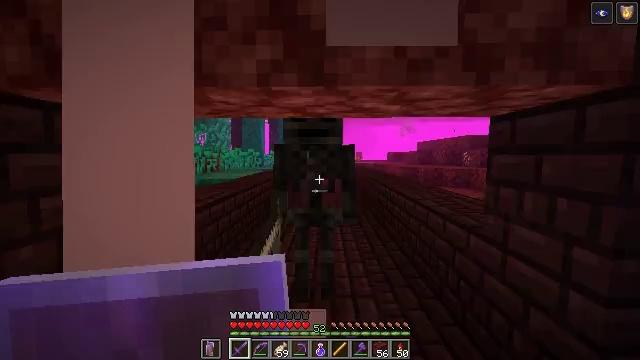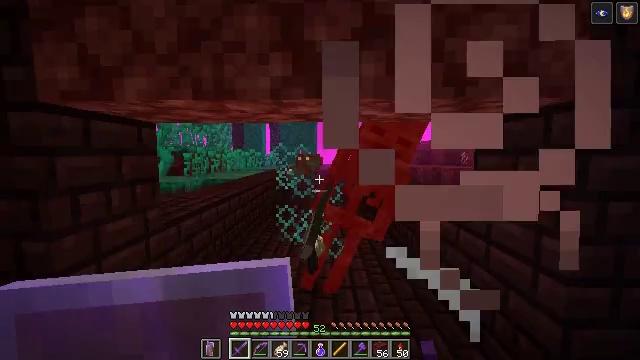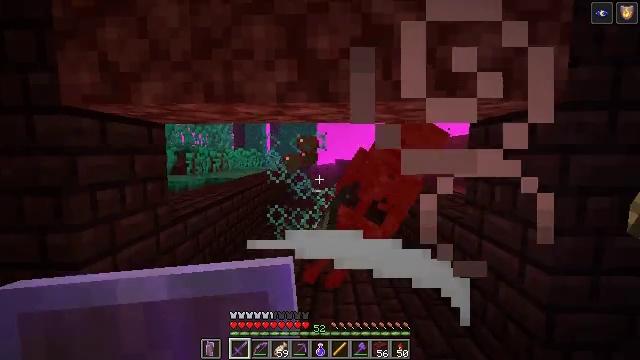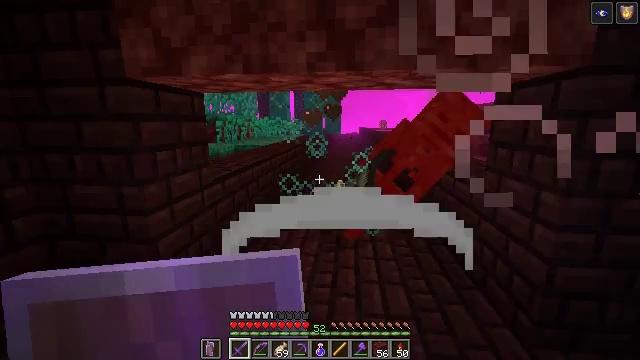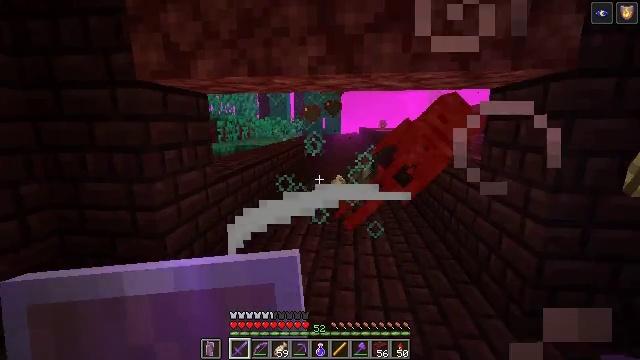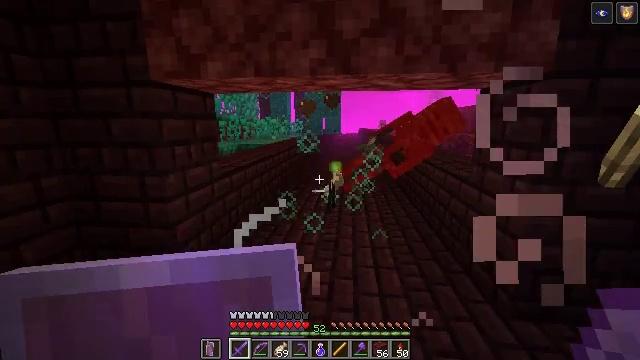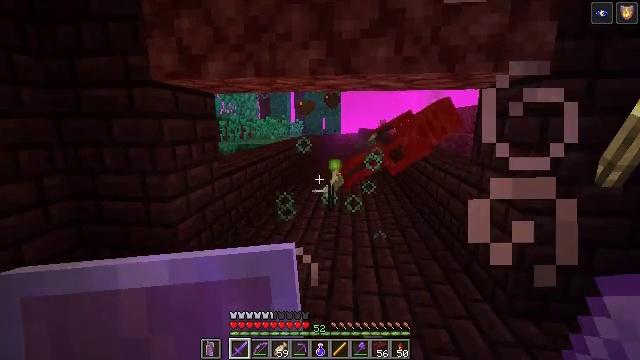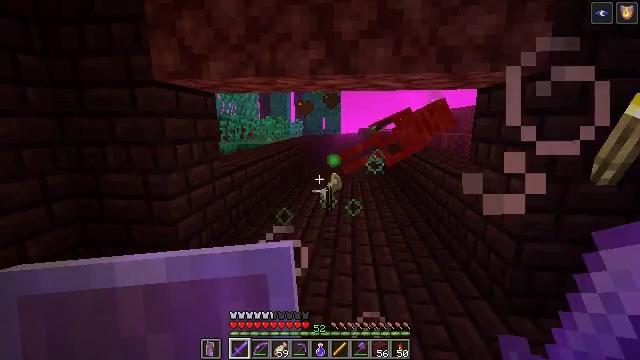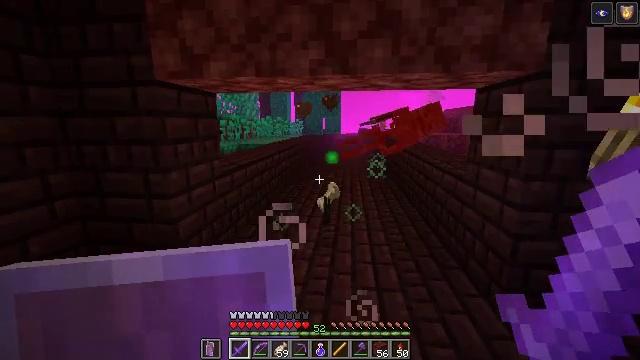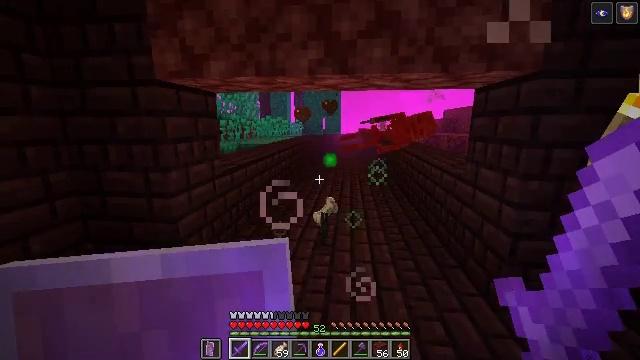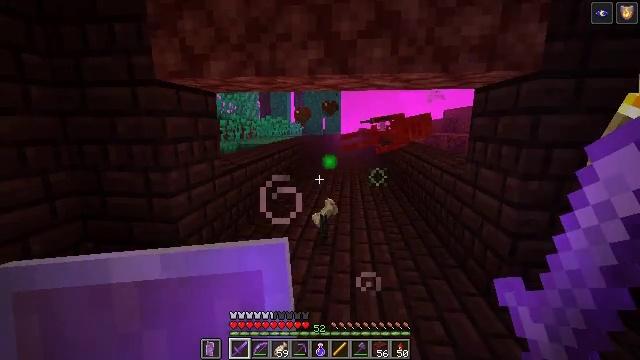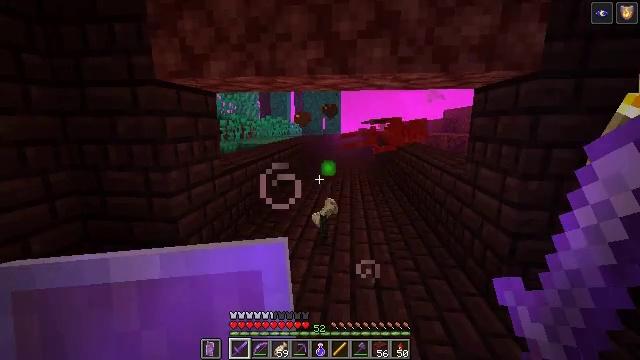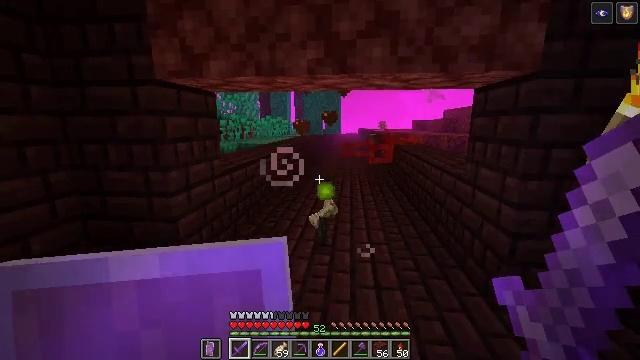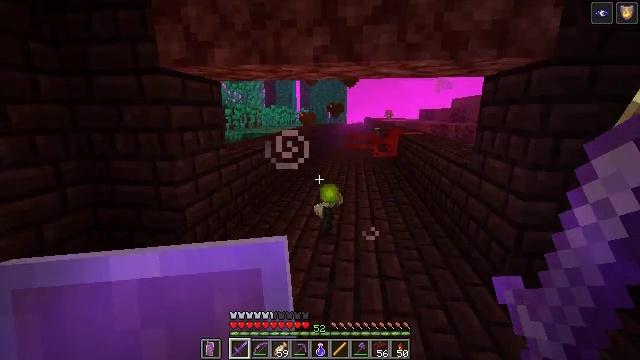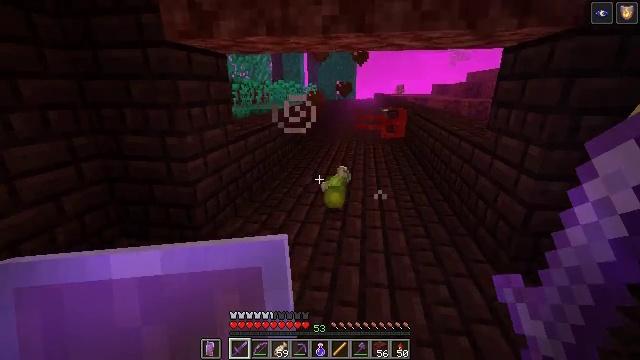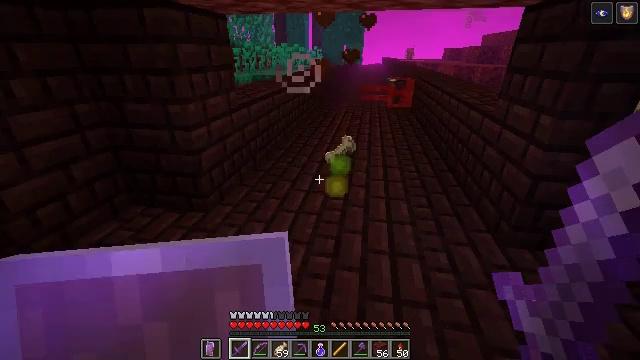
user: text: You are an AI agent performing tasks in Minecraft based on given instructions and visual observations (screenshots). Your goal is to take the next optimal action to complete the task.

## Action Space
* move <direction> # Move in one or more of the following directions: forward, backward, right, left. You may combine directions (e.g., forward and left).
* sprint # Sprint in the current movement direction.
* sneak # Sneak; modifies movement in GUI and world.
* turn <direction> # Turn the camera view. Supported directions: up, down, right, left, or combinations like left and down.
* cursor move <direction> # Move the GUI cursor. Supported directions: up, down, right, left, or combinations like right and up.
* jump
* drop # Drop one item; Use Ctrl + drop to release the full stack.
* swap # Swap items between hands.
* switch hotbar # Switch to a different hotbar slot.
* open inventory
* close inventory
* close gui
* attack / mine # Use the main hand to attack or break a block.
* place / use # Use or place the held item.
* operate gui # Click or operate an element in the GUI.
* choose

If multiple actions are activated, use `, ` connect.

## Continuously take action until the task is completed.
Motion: motion action
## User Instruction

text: Defeat a magma cube.
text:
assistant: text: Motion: move back
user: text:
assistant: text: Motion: move back
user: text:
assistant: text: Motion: move back, turn left and down
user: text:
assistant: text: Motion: no_op
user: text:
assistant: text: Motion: no_op
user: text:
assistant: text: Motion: no_op
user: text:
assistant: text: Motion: no_op
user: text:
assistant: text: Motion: no_op
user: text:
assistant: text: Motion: no_op
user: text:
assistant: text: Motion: no_op
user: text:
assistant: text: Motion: no_op
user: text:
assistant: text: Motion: no_op
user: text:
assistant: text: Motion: turn left and down
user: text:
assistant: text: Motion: turn left and down
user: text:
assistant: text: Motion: turn left and down
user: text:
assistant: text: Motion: turn down
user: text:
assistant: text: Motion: no_op
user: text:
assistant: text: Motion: no_op
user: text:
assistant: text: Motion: no_op
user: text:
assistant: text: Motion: no_op
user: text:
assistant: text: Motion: no_op
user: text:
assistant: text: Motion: no_op
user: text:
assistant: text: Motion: no_op
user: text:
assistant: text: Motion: no_op
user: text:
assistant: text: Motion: no_op
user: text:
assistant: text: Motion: move forward
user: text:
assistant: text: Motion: move forward
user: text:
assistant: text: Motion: move forward
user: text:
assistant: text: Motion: move forward
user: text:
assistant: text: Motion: move forward